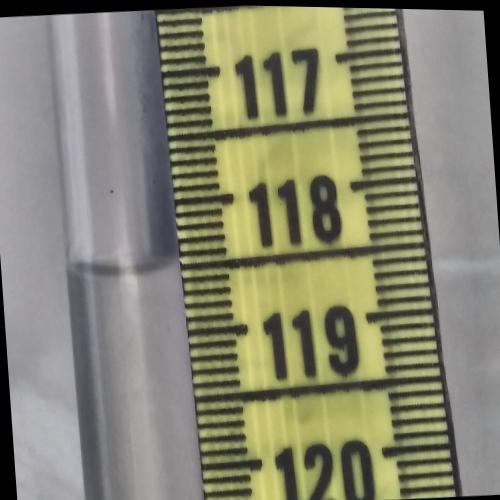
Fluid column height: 118.5 cm